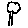
Label: tree